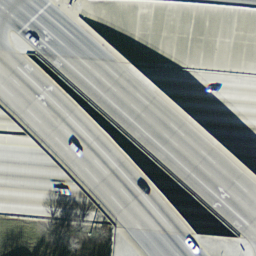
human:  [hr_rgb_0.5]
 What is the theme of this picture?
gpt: overpass

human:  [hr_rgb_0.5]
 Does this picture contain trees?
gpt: yes

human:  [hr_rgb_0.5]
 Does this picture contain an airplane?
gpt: no

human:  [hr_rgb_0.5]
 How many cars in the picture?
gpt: six

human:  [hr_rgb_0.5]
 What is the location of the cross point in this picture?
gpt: center